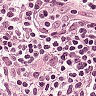
Metastatic tissue present: no